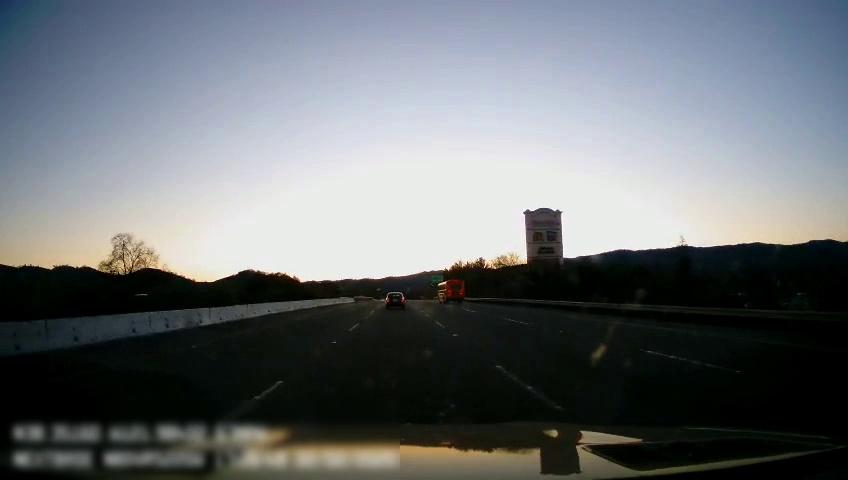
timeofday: Day
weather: Cloudy
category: Drivable Space
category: Vehicles | Bus
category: Vehicles | Car
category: Lanes | Current Lane
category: Lanes | Current Lane
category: Lanes | Alternate Lane
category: Traffic | Signs